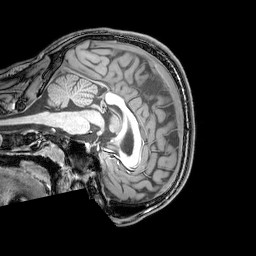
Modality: T1w
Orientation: sagittal
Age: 22
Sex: male
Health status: healthy
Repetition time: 0.081 s
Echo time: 0.037 s